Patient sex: F
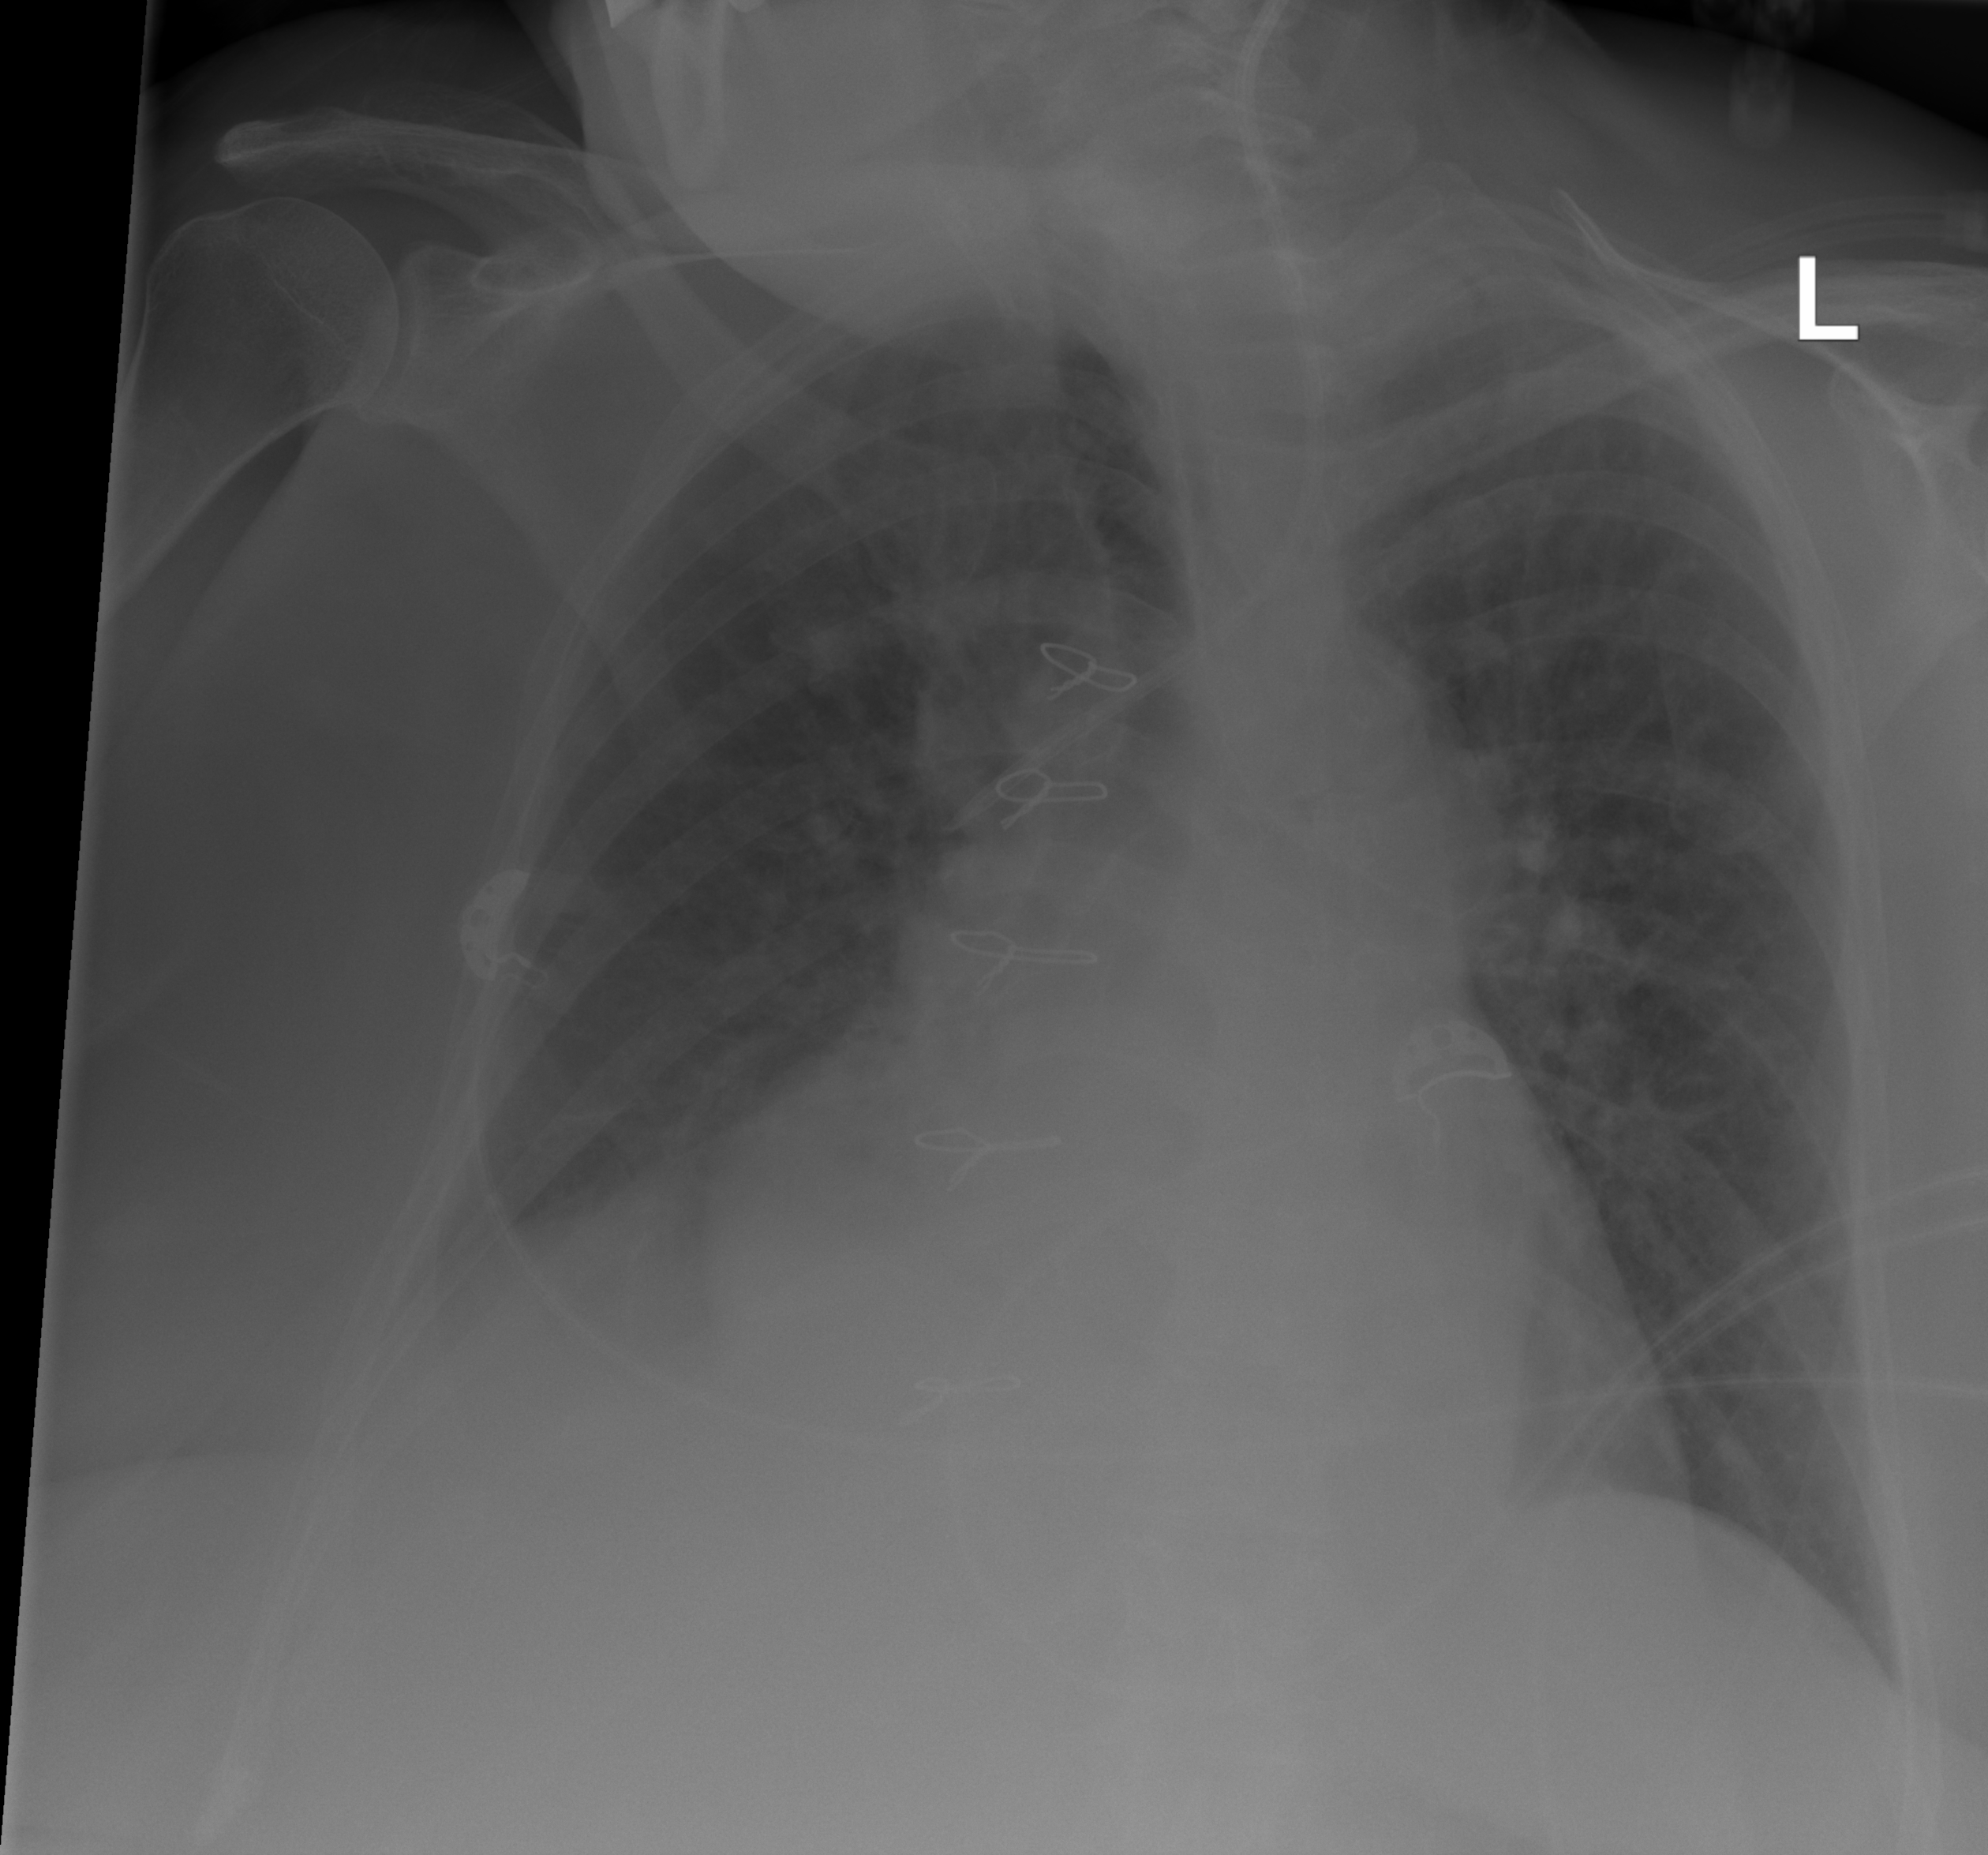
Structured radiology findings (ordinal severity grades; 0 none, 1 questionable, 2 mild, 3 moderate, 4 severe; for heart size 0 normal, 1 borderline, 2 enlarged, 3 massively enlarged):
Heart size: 1
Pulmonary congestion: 0
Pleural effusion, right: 2
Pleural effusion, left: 0
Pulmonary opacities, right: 0
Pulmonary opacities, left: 0
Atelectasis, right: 2
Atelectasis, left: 0